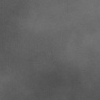
Atmospheric dust classification: dusty